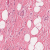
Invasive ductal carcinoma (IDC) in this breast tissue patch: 0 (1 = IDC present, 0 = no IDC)